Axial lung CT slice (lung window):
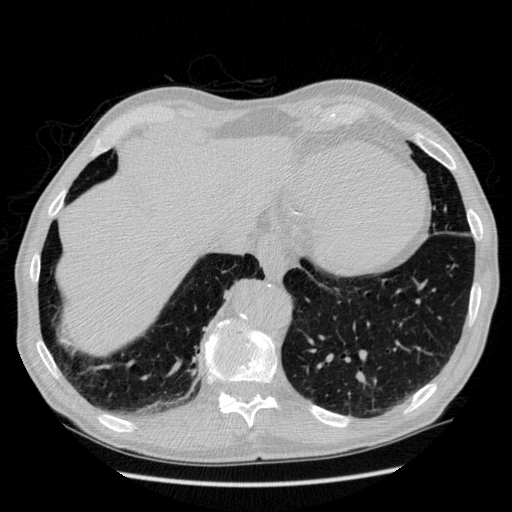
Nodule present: no